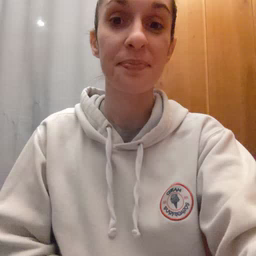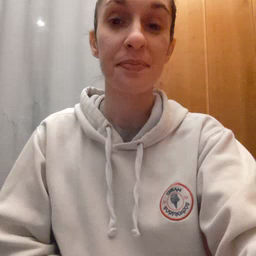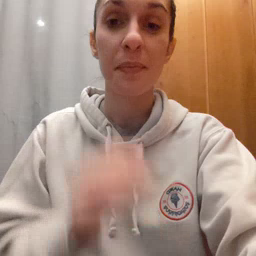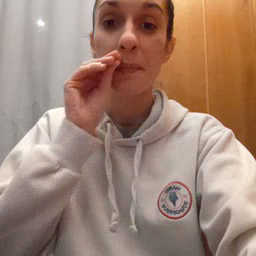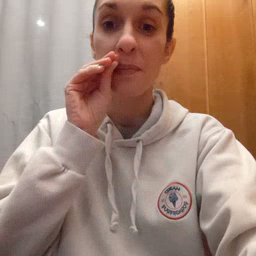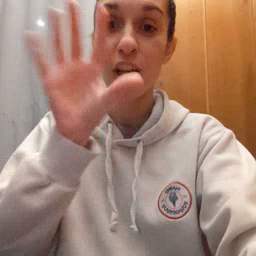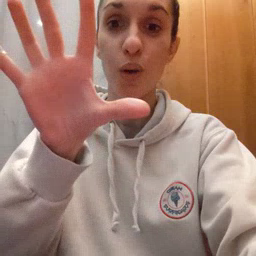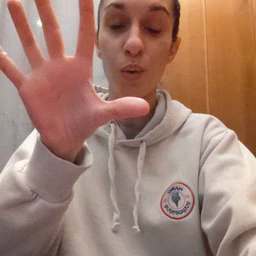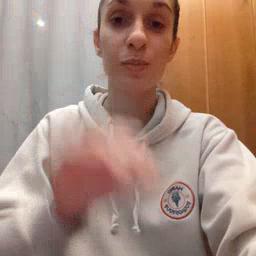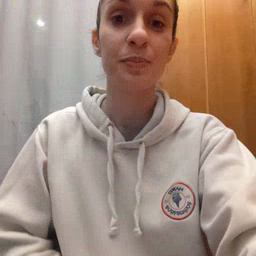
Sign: blow